Field crop: maize
Growth stage: 1
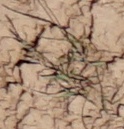
Species: lolium